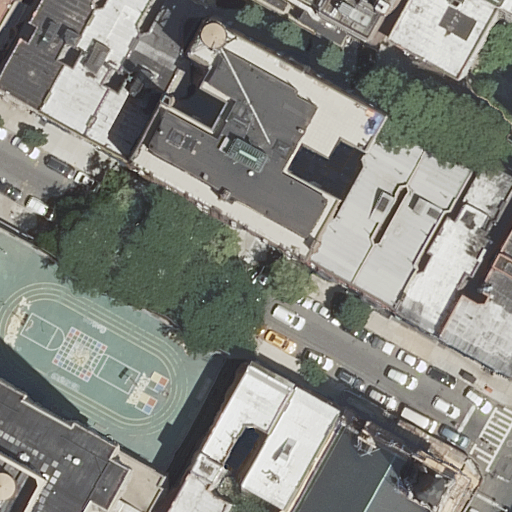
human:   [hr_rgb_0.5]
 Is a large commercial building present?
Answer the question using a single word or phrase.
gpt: no

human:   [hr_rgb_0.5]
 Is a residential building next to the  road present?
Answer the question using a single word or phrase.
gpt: yes

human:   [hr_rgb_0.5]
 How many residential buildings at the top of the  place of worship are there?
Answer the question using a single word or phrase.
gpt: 11

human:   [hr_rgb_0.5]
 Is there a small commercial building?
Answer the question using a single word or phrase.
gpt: no

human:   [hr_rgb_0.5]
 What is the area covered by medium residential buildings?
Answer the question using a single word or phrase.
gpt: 1788m2

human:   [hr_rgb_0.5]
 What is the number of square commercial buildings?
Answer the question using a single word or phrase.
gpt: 0

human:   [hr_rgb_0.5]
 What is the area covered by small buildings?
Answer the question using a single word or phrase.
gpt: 62m2

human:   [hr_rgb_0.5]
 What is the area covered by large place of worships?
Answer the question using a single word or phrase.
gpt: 671m2

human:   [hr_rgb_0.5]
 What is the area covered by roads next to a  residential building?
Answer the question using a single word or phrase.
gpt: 0m2

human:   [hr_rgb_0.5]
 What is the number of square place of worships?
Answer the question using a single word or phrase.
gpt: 0

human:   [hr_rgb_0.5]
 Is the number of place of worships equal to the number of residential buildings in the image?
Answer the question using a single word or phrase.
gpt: no

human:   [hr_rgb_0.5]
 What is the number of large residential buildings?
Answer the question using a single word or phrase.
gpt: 3

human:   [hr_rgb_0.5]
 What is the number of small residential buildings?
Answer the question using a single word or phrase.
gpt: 2

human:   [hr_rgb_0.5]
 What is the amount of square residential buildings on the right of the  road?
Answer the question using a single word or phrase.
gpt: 0

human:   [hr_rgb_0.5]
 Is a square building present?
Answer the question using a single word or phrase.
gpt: no

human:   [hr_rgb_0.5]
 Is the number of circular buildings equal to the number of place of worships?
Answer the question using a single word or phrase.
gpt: no

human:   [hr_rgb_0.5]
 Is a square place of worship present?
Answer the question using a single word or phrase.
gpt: no

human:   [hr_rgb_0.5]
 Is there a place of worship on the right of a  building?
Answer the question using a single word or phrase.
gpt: yes

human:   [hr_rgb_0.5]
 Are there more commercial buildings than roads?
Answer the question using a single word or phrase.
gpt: no

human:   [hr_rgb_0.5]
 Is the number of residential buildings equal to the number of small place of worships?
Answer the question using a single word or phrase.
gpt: no

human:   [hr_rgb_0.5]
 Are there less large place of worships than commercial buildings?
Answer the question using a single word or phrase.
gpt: no

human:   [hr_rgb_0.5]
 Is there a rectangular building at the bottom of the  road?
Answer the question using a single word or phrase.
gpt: yes

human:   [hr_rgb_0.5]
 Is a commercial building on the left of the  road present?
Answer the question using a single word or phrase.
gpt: no

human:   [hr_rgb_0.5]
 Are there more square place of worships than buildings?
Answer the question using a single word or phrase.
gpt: no

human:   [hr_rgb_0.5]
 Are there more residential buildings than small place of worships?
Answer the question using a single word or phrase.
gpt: yes

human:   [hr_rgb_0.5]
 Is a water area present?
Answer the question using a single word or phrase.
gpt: no

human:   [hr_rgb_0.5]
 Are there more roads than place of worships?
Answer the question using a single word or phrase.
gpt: no

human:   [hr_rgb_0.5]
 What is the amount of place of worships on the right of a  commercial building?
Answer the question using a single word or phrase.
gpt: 0

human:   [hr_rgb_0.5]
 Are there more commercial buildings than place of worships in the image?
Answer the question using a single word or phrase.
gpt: no

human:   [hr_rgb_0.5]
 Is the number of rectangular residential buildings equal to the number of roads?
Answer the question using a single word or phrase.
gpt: no

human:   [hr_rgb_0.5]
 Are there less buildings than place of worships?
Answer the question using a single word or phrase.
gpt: no

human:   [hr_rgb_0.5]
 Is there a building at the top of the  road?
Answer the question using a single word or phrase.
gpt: yes

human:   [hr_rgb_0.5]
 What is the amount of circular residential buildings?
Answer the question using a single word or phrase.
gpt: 0

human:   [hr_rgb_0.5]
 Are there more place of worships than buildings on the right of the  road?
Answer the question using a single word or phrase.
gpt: no

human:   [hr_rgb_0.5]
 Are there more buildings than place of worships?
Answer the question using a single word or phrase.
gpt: yes

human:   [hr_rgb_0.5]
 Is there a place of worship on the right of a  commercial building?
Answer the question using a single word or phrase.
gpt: no